Brain MRI, t1w sequence, axial 2D slice.
Patient: age 52, sex F, weight 75 kg, height 1.65 m
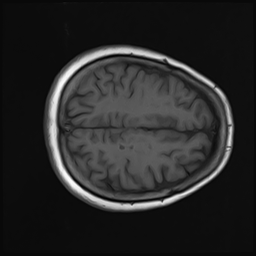